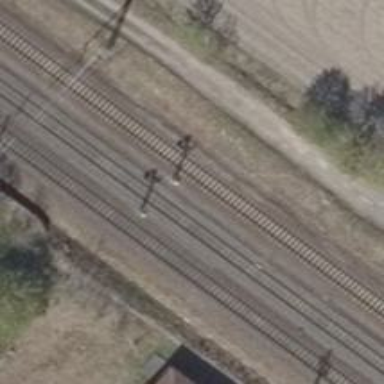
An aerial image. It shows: Railway signal.